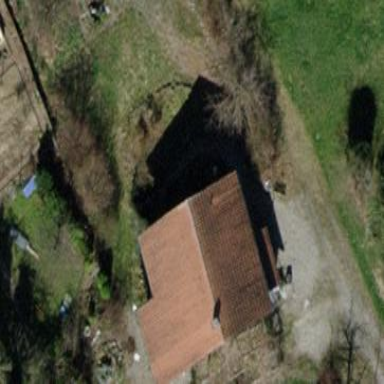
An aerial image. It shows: Gabled roofed house.